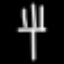
Label: fork